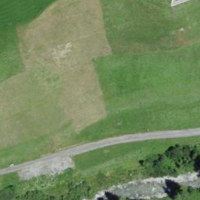
EUNIS habitat code: 26
Species observed at this site:
Pimpinella major